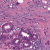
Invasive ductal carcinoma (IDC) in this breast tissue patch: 1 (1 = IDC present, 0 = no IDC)